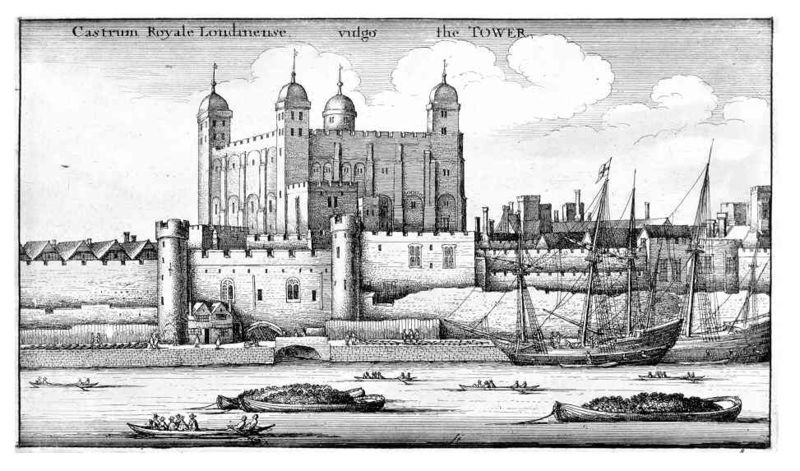
Titel: London: der Tower
Künstler: Wenzel Hollar
Standort: Karlsruhe
Institution: Staatliche Kunsthalle Karlsruhe
Schlagwörter: himmel, meer, wasser, weiß, wolken, fluss, menschen, stadt, ufer, fenster, grau, männer, schwarz, skizze, zeichnung, gebäude, haus, schloss, architektur, häuser, wolen, brücke, kanal, england, boot, boote, kahn, ruder, turm, gemüse, schiff, schiffe, schrift, segel, segelboot, segelschiffe, papier, ansicht, fassade, vedute, fahne, fischer, flagge, mast, segelschiff, transport, dächer, mauer, schornsteine, grafik, graphik, steinmauer, hafen, kähne, ladung, lastkähne, häuse, kai, kaimauer, masten, flus, könig, ruderboot, ruderer, rudern, tiefe, hoch, tor, segelboote, taue, zinnen, befestigung, segeln, segler, stadtansicht, zugang, burg, kuppeln, tumr, türmchen, türme, fracht, kohle, festung, befestigt, druck, schwarz weiss, druckgrafik, schraffur, radierung, stich, karte, gefängnis, mauern, floss, mittelalter, fachwerk, stadtmauer, königlich, flotte, maste, london, kupferstich, englisch, royal, zinne, kaserne, lager, ruderboote, castle, rhein, wehrbau, latein, lateinisch, tower, besatzung, wehrgang, bott, wachtürme, schifffahrt, dreimaster, waren, zollstation, bering, festungsmauer, schlosss, themse, thames, kupfertich, fluaa, the, burgmauern, takelagen, hudson, käne, hüuser, windsor, schiffen, castrum, treidel, festigung, engöland, kaserbne, the tower, london tower, teife, roxale, royale, burgtürme, ruderschiffe, burgananlage, crown juwels, londin, tower of london, royal tower, hemse, medival, touwer, castrum royale, stadtmauler, vulgo, zolltor, #festung, segelschuiffe